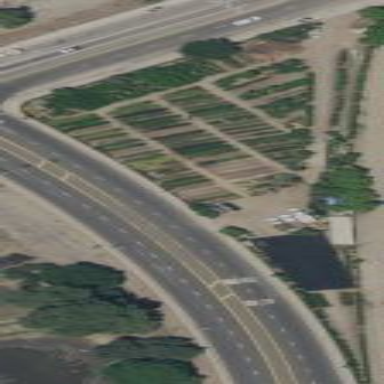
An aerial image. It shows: Plant nursery area.